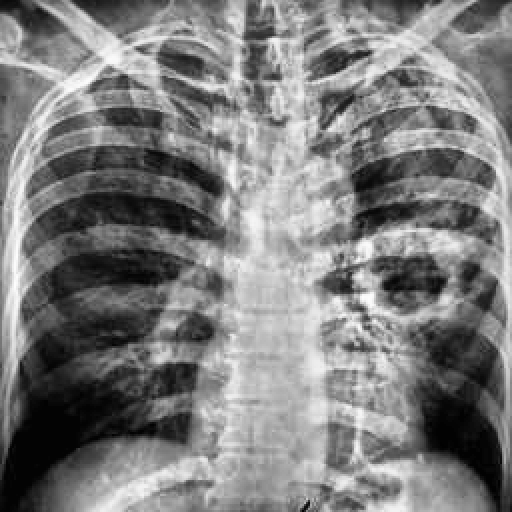
Finding: TUBERCULOSIS